A time-domain waveform of one vibration snapshot from a rolling-element bearing is shown. Diagnose the bearing from this image, choosing from: normal, inner_race, outer_race, ball.
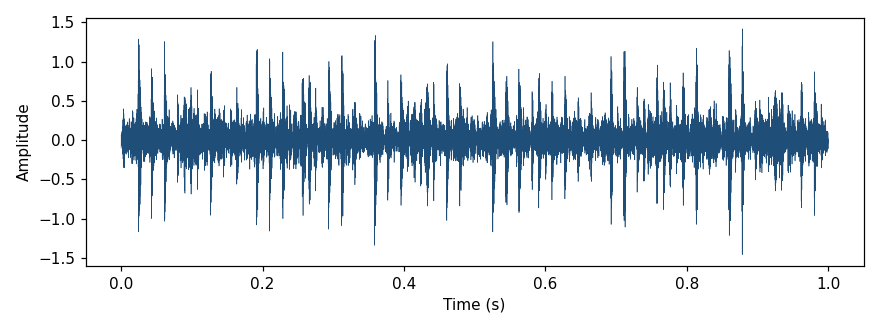
Answer: outer_race